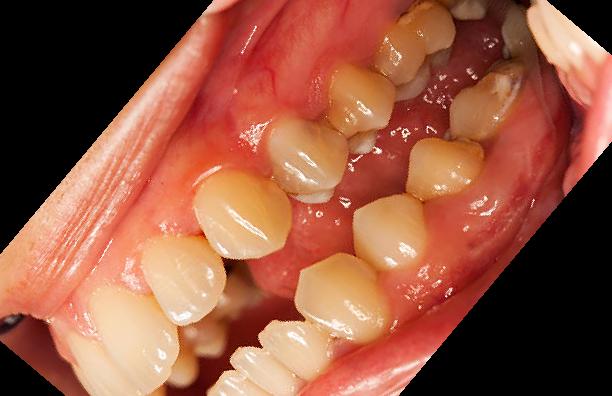
Condition: Gingivitis